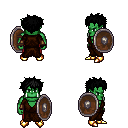
a pixel art fantasy rpg character, male body template, orc, green skin, brown robe, red pants, black bedhead hairstyle, cloth bracers, gold boots, shield, four views (front, back, left, right), 2x2 character sprite sheet, small pixel art, hard edges, no anti-aliasing